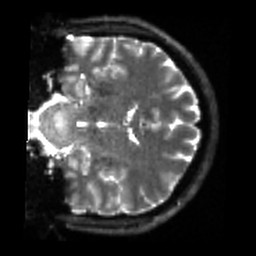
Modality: sbref
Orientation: coronal
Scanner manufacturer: siemens
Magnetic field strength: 3 T
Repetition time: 4 s
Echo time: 0.0594 s